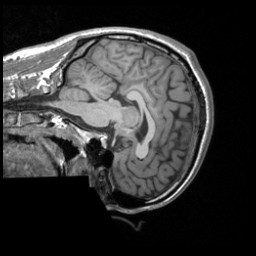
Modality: T1w
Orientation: sagittal
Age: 22
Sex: male
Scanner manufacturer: siemens
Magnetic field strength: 3 T
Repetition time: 1.9 s
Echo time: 0.00226 s